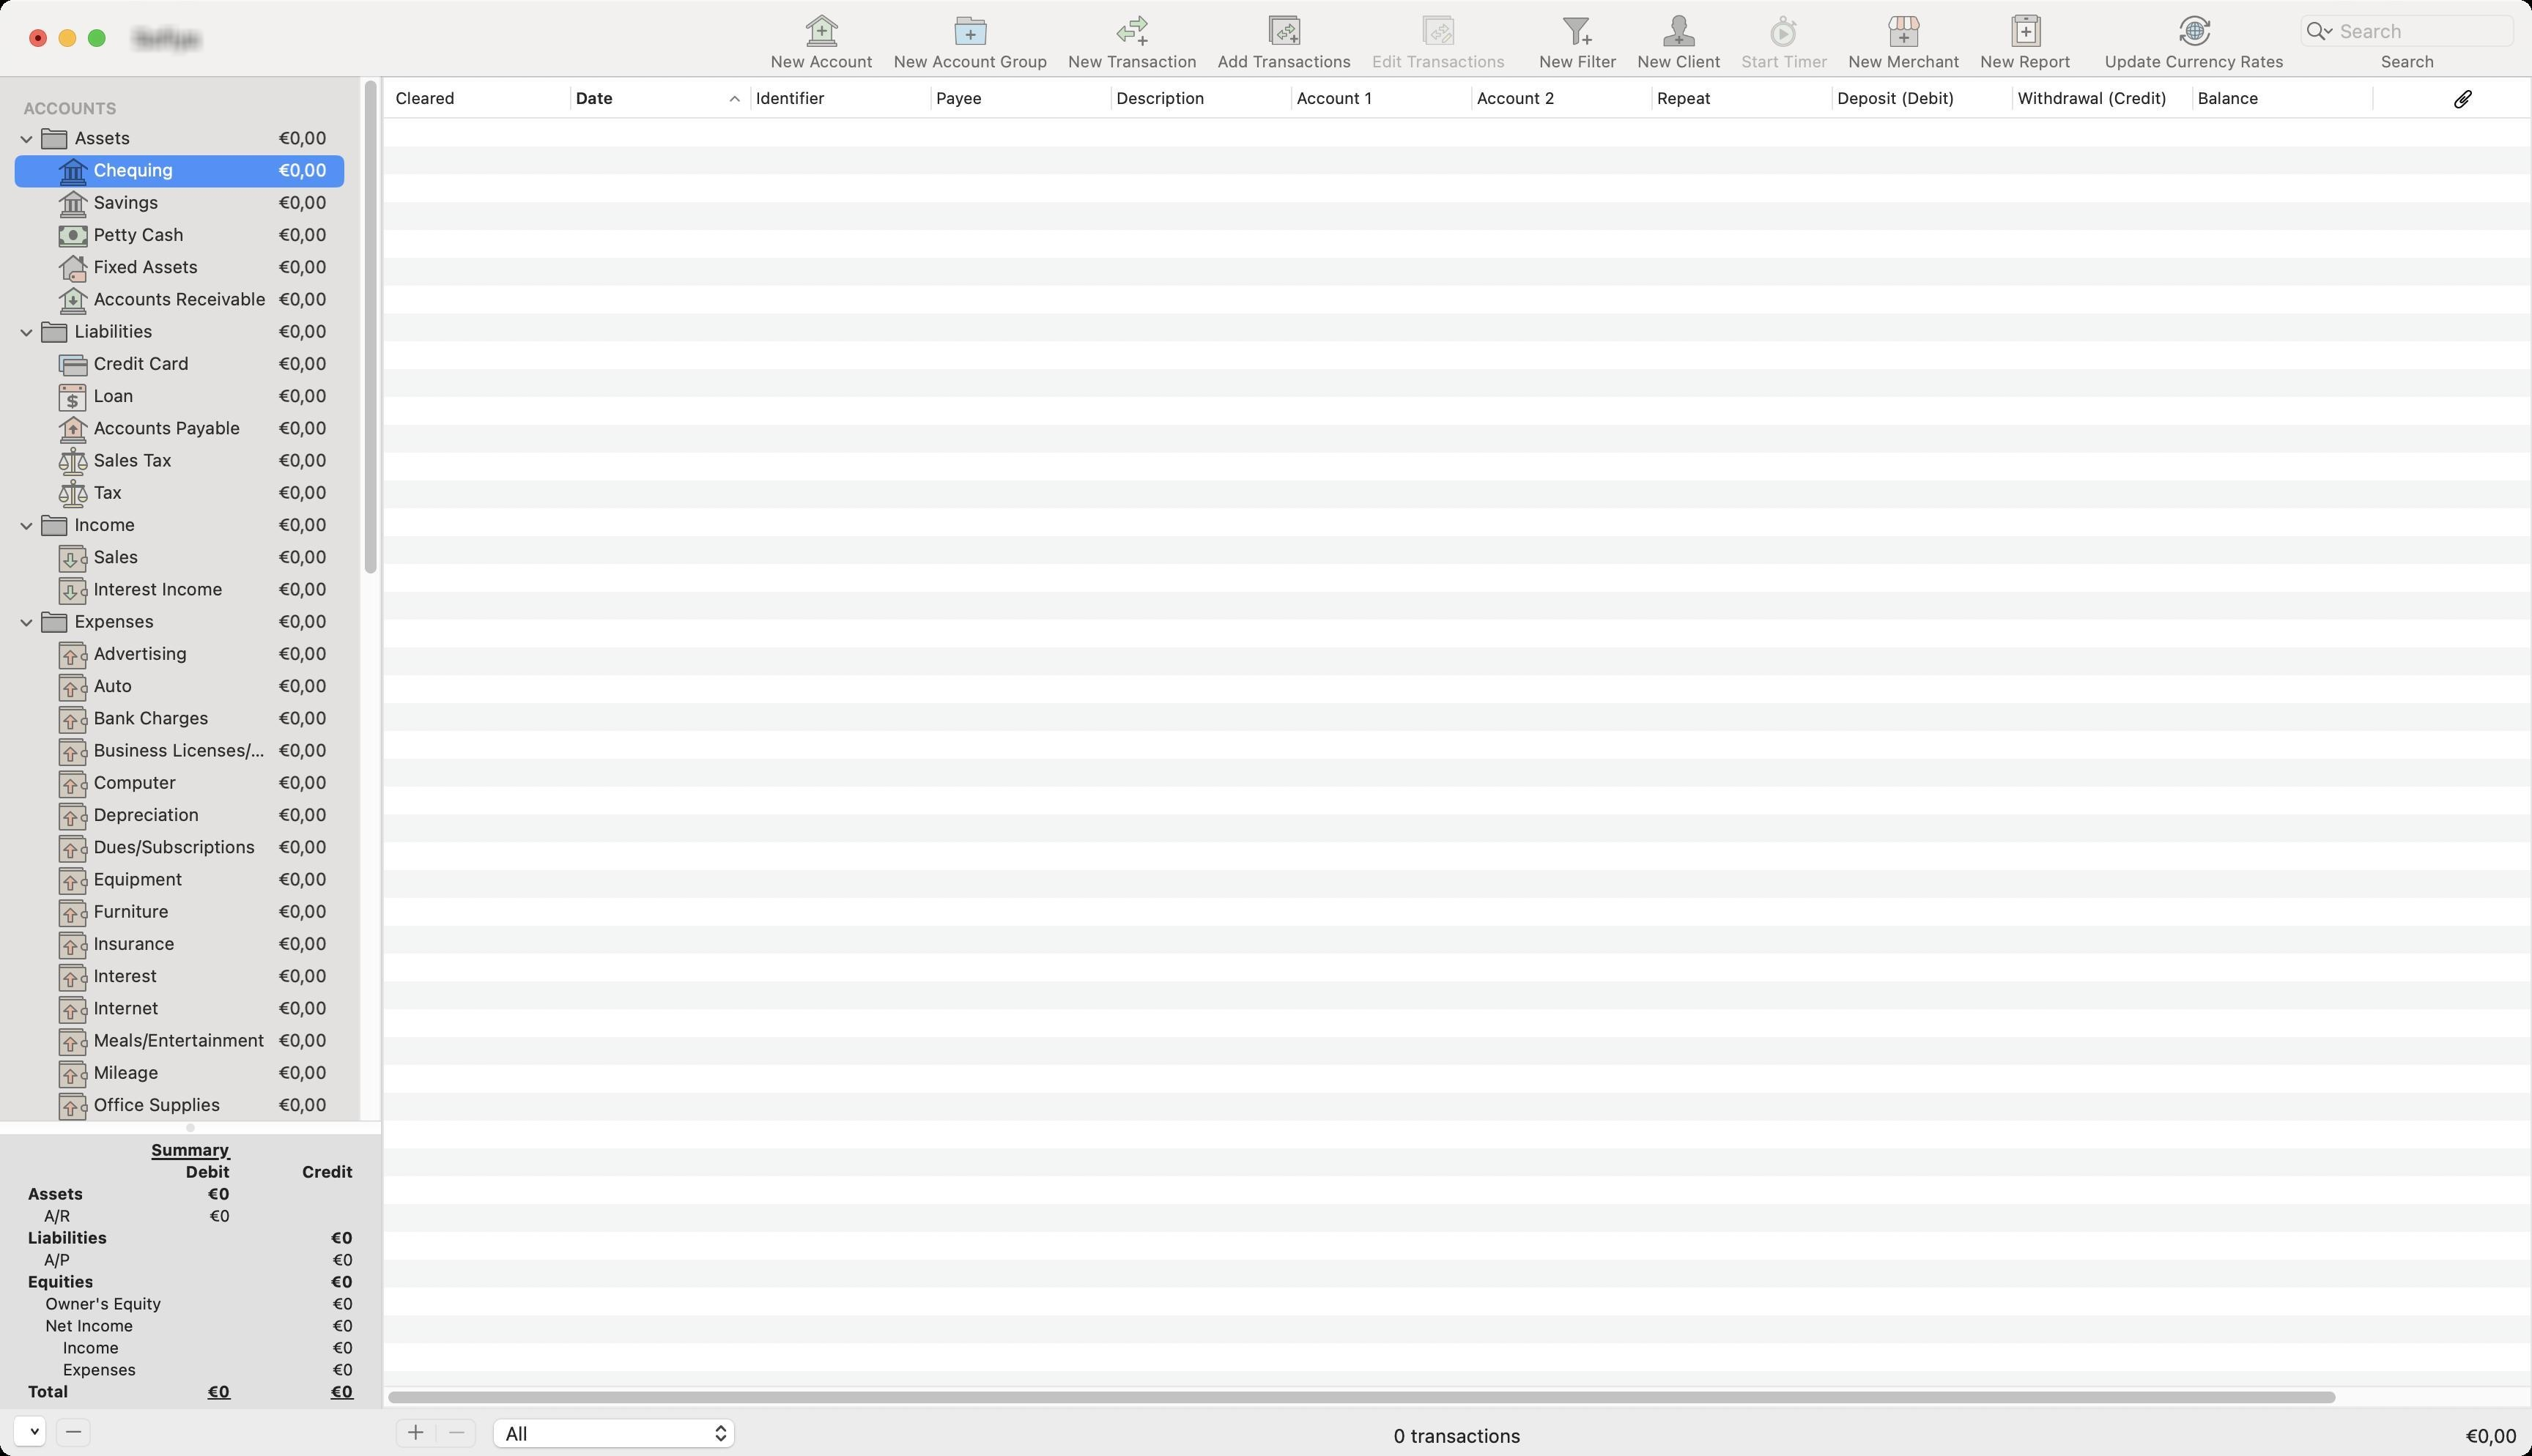
Accessibility tree:
{"name": "[name]", "role": "AXWindow", "description": null, "role_description": "standard window", "value": null, "position": "0.00;38.00", "size": "1728;994", "children": [{"name": "", "role": "AXMenuButton", "description": null, "role_description": "menu button", "value": null, "position": "8.00;966.00", "size": "26;25", "children": []}, {"name": "", "role": "AXButton", "description": "remove", "role_description": "button", "value": null, "position": "37.00;966.00", "size": "26;25", "children": []}, {"name": null, "role": "AXSplitGroup", "description": null, "role_description": "split group", "value": null, "position": "0.00;52.00", "size": "1728;910", "children": [{"name": null, "role": "AXSplitGroup", "description": null, "role_description": "split group", "value": null, "position": "0.00;52.00", "size": "260;910", "children": [{"name": null, "role": "AXScrollArea", "description": null, "role_description": "scroll area", "value": null, "position": "0.00;52.00", "size": "260;713", "children": [{"name": null, "role": "AXOutline", "description": null, "role_description": "outline", "value": null, "position": "0.00;52.00", "size": "245;1493", "children": [{"name": null, "role": "AXRow", "description": null, "role_description": "outline row", "value": null, "position": "0.00;62.00", "size": "245;22", "children": [{"name": null, "role": "AXCell", "description": null, "role_description": "cell", "value": null, "position": "10.00;62.00", "size": "225;22", "children": [{"name": null, "role": "AXStaticText", "description": null, "role_description": "text", "value": "ACCOUNTS", "position": "14.00;62.00", "size": "229;22", "children": []}]}]}, {"name": null, "role": "AXRow", "description": null, "role_description": "outline row", "value": null, "position": "0.00;84.00", "size": "245;22", "children": [{"name": null, "role": "AXCell", "description": null, "role_description": "cell", "value": null, "position": "10.00;84.00", "size": "225;22", "children": [{"name": null, "role": "AXImage", "description": "", "role_description": "image", "value": null, "position": "27.00;85.00", "size": "20;20", "children": []}, {"name": null, "role": "AXStaticText", "description": null, "role_description": "text", "value": "Assets", "position": "49.00;86.50", "size": "138;17", "children": []}, {"name": null, "role": "AXStaticText", "description": null, "role_description": "text", "value": "€0,00", "position": "187.14;86.50", "size": "38;17", "children": []}, {"name": null, "role": "AXDisclosureTriangle", "description": null, "role_description": "disclosure triangle", "value": 1, "position": "12.00;84.00", "size": "13;22", "children": []}]}]}, {"name": null, "role": "AXRow", "description": null, "role_description": "outline row", "value": null, "position": "0.00;106.00", "size": "245;22", "children": [{"name": null, "role": "AXCell", "description": null, "role_description": "cell", "value": null, "position": "10.00;106.00", "size": "225;22", "children": [{"name": null, "role": "AXImage", "description": "Bank", "role_description": "image", "value": null, "position": "40.00;107.00", "size": "20;20", "children": []}, {"name": null, "role": "AXStaticText", "description": null, "role_description": "text", "value": "Chequing", "position": "62.00;108.50", "size": "125;17", "children": []}, {"name": null, "role": "AXStaticText", "description": null, "role_description": "text", "value": "€0,00", "position": "187.14;108.50", "size": "38;17", "children": []}]}]}, {"name": null, "role": "AXRow", "description": null, "role_description": "outline row", "value": null, "position": "0.00;128.00", "size": "245;22", "children": [{"name": null, "role": "AXCell", "description": null, "role_description": "cell", "value": null, "position": "10.00;128.00", "size": "225;22", "children": [{"name": null, "role": "AXImage", "description": "Bank", "role_description": "image", "value": null, "position": "40.00;129.00", "size": "20;20", "children": []}, {"name": null, "role": "AXStaticText", "description": null, "role_description": "text", "value": "Savings", "position": "62.00;130.50", "size": "125;17", "children": []}, {"name": null, "role": "AXStaticText", "description": null, "role_description": "text", "value": "€0,00", "position": "187.14;130.50", "size": "38;17", "children": []}]}]}, {"name": null, "role": "AXRow", "description": null, "role_description": "outline row", "value": null, "position": "0.00;150.00", "size": "245;22", "children": [{"name": null, "role": "AXCell", "description": null, "role_description": "cell", "value": null, "position": "10.00;150.00", "size": "225;22", "children": [{"name": null, "role": "AXImage", "description": "Cash", "role_description": "image", "value": null, "position": "40.00;151.00", "size": "20;20", "children": []}, {"name": null, "role": "AXStaticText", "description": null, "role_description": "text", "value": "Petty Cash", "position": "62.00;152.50", "size": "125;17", "children": []}, {"name": null, "role": "AXStaticText", "description": null, "role_description": "text", "value": "€0,00", "position": "187.14;152.50", "size": "38;17", "children": []}]}]}, {"name": null, "role": "AXRow", "description": null, "role_description": "outline row", "value": null, "position": "0.00;172.00", "size": "245;22", "children": [{"name": null, "role": "AXCell", "description": null, "role_description": "cell", "value": null, "position": "10.00;172.00", "size": "225;22", "children": [{"name": null, "role": "AXImage", "description": "FixedAsset", "role_description": "image", "value": null, "position": "40.00;173.00", "size": "20;20", "children": []}, {"name": null, "role": "AXStaticText", "description": null, "role_description": "text", "value": "Fixed Assets", "position": "62.00;174.50", "size": "125;17", "children": []}, {"name": null, "role": "AXStaticText", "description": null, "role_description": "text", "value": "€0,00", "position": "187.14;174.50", "size": "38;17", "children": []}]}]}, {"name": null, "role": "AXRow", "description": null, "role_description": "outline row", "value": null, "position": "0.00;194.00", "size": "245;22", "children": [{"name": null, "role": "AXCell", "description": null, "role_description": "cell", "value": null, "position": "10.00;194.00", "size": "225;22", "children": [{"name": null, "role": "AXImage", "description": "AccountsReceivable", "role_description": "image", "value": null, "position": "40.00;195.00", "size": "20;20", "children": []}, {"name": null, "role": "AXStaticText", "description": null, "role_description": "text", "value": "Accounts Receivable", "position": "62.00;196.50", "size": "125;17", "children": []}, {"name": null, "role": "AXStaticText", "description": null, "role_description": "text", "value": "€0,00", "position": "187.14;196.50", "size": "38;17", "children": []}]}]}, {"name": null, "role": "AXRow", "description": null, "role_description": "outline row", "value": null, "position": "0.00;216.00", "size": "245;22", "children": [{"name": null, "role": "AXCell", "description": null, "role_description": "cell", "value": null, "position": "10.00;216.00", "size": "225;22", "children": [{"name": null, "role": "AXImage", "description": "", "role_description": "image", "value": null, "position": "27.00;217.00", "size": "20;20", "children": []}, {"name": null, "role": "AXStaticText", "description": null, "role_description": "text", "value": "Liabilities", "position": "49.00;218.50", "size": "138;17", "children": []}, {"name": null, "role": "AXStaticText", "description": null, "role_description": "text", "value": "€0,00", "position": "187.14;218.50", "size": "38;17", "children": []}, {"name": null, "role": "AXDisclosureTriangle", "description": null, "role_description": "disclosure triangle", "value": 1, "position": "12.00;216.00", "size": "13;22", "children": []}]}]}, {"name": null, "role": "AXRow", "description": null, "role_description": "outline row", "value": null, "position": "0.00;238.00", "size": "245;22", "children": [{"name": null, "role": "AXCell", "description": null, "role_description": "cell", "value": null, "position": "10.00;238.00", "size": "225;22", "children": [{"name": null, "role": "AXImage", "description": "CreditCard", "role_description": "image", "value": null, "position": "40.00;239.00", "size": "20;20", "children": []}, {"name": null, "role": "AXStaticText", "description": null, "role_description": "text", "value": "Credit Card", "position": "62.00;240.50", "size": "125;17", "children": []}, {"name": null, "role": "AXStaticText", "description": null, "role_description": "text", "value": "€0,00", "position": "187.14;240.50", "size": "38;17", "children": []}]}]}, {"name": null, "role": "AXRow", "description": null, "role_description": "outline row", "value": null, "position": "0.00;260.00", "size": "245;22", "children": [{"name": null, "role": "AXCell", "description": null, "role_description": "cell", "value": null, "position": "10.00;260.00", "size": "225;22", "children": [{"name": null, "role": "AXImage", "description": "Loan", "role_description": "image", "value": null, "position": "40.00;261.00", "size": "20;20", "children": []}, {"name": null, "role": "AXStaticText", "description": null, "role_description": "text", "value": "Loan", "position": "62.00;262.50", "size": "125;17", "children": []}, {"name": null, "role": "AXStaticText", "description": null, "role_description": "text", "value": "€0,00", "position": "187.14;262.50", "size": "38;17", "children": []}]}]}, {"name": null, "role": "AXRow", "description": null, "role_description": "outline row", "value": null, "position": "0.00;282.00", "size": "245;22", "children": [{"name": null, "role": "AXCell", "description": null, "role_description": "cell", "value": null, "position": "10.00;282.00", "size": "225;22", "children": [{"name": null, "role": "AXImage", "description": "AccountsPayable", "role_description": "image", "value": null, "position": "40.00;283.00", "size": "20;20", "children": []}, {"name": null, "role": "AXStaticText", "description": null, "role_description": "text", "value": "Accounts Payable", "position": "62.00;284.50", "size": "125;17", "children": []}, {"name": null, "role": "AXStaticText", "description": null, "role_description": "text", "value": "€0,00", "position": "187.14;284.50", "size": "38;17", "children": []}]}]}, {"name": null, "role": "AXRow", "description": null, "role_description": "outline row", "value": null, "position": "0.00;304.00", "size": "245;22", "children": [{"name": null, "role": "AXCell", "description": null, "role_description": "cell", "value": null, "position": "10.00;304.00", "size": "225;22", "children": [{"name": null, "role": "AXImage", "description": "Tax", "role_description": "image", "value": null, "position": "40.00;305.00", "size": "20;20", "children": []}, {"name": null, "role": "AXStaticText", "description": null, "role_description": "text", "value": "Sales Tax", "position": "62.00;306.50", "size": "125;17", "children": []}, {"name": null, "role": "AXStaticText", "description": null, "role_description": "text", "value": "€0,00", "position": "187.14;306.50", "size": "38;17", "children": []}]}]}, {"name": null, "role": "AXRow", "description": null, "role_description": "outline row", "value": null, "position": "0.00;326.00", "size": "245;22", "children": [{"name": null, "role": "AXCell", "description": null, "role_description": "cell", "value": null, "position": "10.00;326.00", "size": "225;22", "children": [{"name": null, "role": "AXImage", "description": "Tax", "role_description": "image", "value": null, "position": "40.00;327.00", "size": "20;20", "children": []}, {"name": null, "role": "AXStaticText", "description": null, "role_description": "text", "value": "Tax", "position": "62.00;328.50", "size": "125;17", "children": []}, {"name": null, "role": "AXStaticText", "description": null, "role_description": "text", "value": "€0,00", "position": "187.14;328.50", "size": "38;17", "children": []}]}]}, {"name": null, "role": "AXRow", "description": null, "role_description": "outline row", "value": null, "position": "0.00;348.00", "size": "245;22", "children": [{"name": null, "role": "AXCell", "description": null, "role_description": "cell", "value": null, "position": "10.00;348.00", "size": "225;22", "children": [{"name": null, "role": "AXImage", "description": "", "role_description": "image", "value": null, "position": "27.00;349.00", "size": "20;20", "children": []}, {"name": null, "role": "AXStaticText", "description": null, "role_description": "text", "value": "Income", "position": "49.00;350.50", "size": "138;17", "children": []}, {"name": null, "role": "AXStaticText", "description": null, "role_description": "text", "value": "€0,00", "position": "187.14;350.50", "size": "38;17", "children": []}, {"name": null, "role": "AXDisclosureTriangle", "description": null, "role_description": "disclosure triangle", "value": 1, "position": "12.00;348.00", "size": "13;22", "children": []}]}]}, {"name": null, "role": "AXRow", "description": null, "role_description": "outline row", "value": null, "position": "0.00;370.00", "size": "245;22", "children": [{"name": null, "role": "AXCell", "description": null, "role_description": "cell", "value": null, "position": "10.00;370.00", "size": "225;22", "children": [{"name": null, "role": "AXImage", "description": "Income", "role_description": "image", "value": null, "position": "40.00;371.00", "size": "20;20", "children": []}, {"name": null, "role": "AXStaticText", "description": null, "role_description": "text", "value": "Sales", "position": "62.00;372.50", "size": "125;17", "children": []}, {"name": null, "role": "AXStaticText", "description": null, "role_description": "text", "value": "€0,00", "position": "187.14;372.50", "size": "38;17", "children": []}]}]}, {"name": null, "role": "AXRow", "description": null, "role_description": "outline row", "value": null, "position": "0.00;392.00", "size": "245;22", "children": [{"name": null, "role": "AXCell", "description": null, "role_description": "cell", "value": null, "position": "10.00;392.00", "size": "225;22", "children": [{"name": null, "role": "AXImage", "description": "Income", "role_description": "image", "value": null, "position": "40.00;393.00", "size": "20;20", "children": []}, {"name": null, "role": "AXStaticText", "description": null, "role_description": "text", "value": "Interest Income", "position": "62.00;394.50", "size": "125;17", "children": []}, {"name": null, "role": "AXStaticText", "description": null, "role_description": "text", "value": "€0,00", "position": "187.14;394.50", "size": "38;17", "children": []}]}]}, {"name": null, "role": "AXRow", "description": null, "role_description": "outline row", "value": null, "position": "0.00;414.00", "size": "245;22", "children": [{"name": null, "role": "AXCell", "description": null, "role_description": "cell", "value": null, "position": "10.00;414.00", "size": "225;22", "children": [{"name": null, "role": "AXImage", "description": "", "role_description": "image", "value": null, "position": "27.00;415.00", "size": "20;20", "children": []}, {"name": null, "role": "AXStaticText", "description": null, "role_description": "text", "value": "Expenses", "position": "49.00;416.50", "size": "138;17", "children": []}, {"name": null, "role": "AXStaticText", "description": null, "role_description": "text", "value": "€0,00", "position": "187.14;416.50", "size": "38;17", "children": []}, {"name": null, "role": "AXDisclosureTriangle", "description": null, "role_description": "disclosure triangle", "value": 1, "position": "12.00;414.00", "size": "13;22", "children": []}]}]}, {"name": null, "role": "AXRow", "description": null, "role_description": "outline row", "value": null, "position": "0.00;436.00", "size": "245;22", "children": [{"name": null, "role": "AXCell", "description": null, "role_description": "cell", "value": null, "position": "10.00;436.00", "size": "225;22", "children": [{"name": null, "role": "AXImage", "description": "Expense", "role_description": "image", "value": null, "position": "40.00;437.00", "size": "20;20", "children": []}, {"name": null, "role": "AXStaticText", "description": null, "role_description": "text", "value": "Advertising", "position": "62.00;438.50", "size": "125;17", "children": []}, {"name": null, "role": "AXStaticText", "description": null, "role_description": "text", "value": "€0,00", "position": "187.14;438.50", "size": "38;17", "children": []}]}]}, {"name": null, "role": "AXRow", "description": null, "role_description": "outline row", "value": null, "position": "0.00;458.00", "size": "245;22", "children": [{"name": null, "role": "AXCell", "description": null, "role_description": "cell", "value": null, "position": "10.00;458.00", "size": "225;22", "children": [{"name": null, "role": "AXImage", "description": "Expense", "role_description": "image", "value": null, "position": "40.00;459.00", "size": "20;20", "children": []}, {"name": null, "role": "AXStaticText", "description": null, "role_description": "text", "value": "Auto", "position": "62.00;460.50", "size": "125;17", "children": []}, {"name": null, "role": "AXStaticText", "description": null, "role_description": "text", "value": "€0,00", "position": "187.14;460.50", "size": "38;17", "children": []}]}]}, {"name": null, "role": "AXRow", "description": null, "role_description": "outline row", "value": null, "position": "0.00;480.00", "size": "245;22", "children": [{"name": null, "role": "AXCell", "description": null, "role_description": "cell", "value": null, "position": "10.00;480.00", "size": "225;22", "children": [{"name": null, "role": "AXImage", "description": "Expense", "role_description": "image", "value": null, "position": "40.00;481.00", "size": "20;20", "children": []}, {"name": null, "role": "AXStaticText", "description": null, "role_description": "text", "value": "Bank Charges", "position": "62.00;482.50", "size": "125;17", "children": []}, {"name": null, "role": "AXStaticText", "description": null, "role_description": "text", "value": "€0,00", "position": "187.14;482.50", "size": "38;17", "children": []}]}]}, {"name": null, "role": "AXRow", "description": null, "role_description": "outline row", "value": null, "position": "0.00;502.00", "size": "245;22", "children": [{"name": null, "role": "AXCell", "description": null, "role_description": "cell", "value": null, "position": "10.00;502.00", "size": "225;22", "children": [{"name": null, "role": "AXImage", "description": "Expense", "role_description": "image", "value": null, "position": "40.00;503.00", "size": "20;20", "children": []}, {"name": null, "role": "AXStaticText", "description": null, "role_description": "text", "value": "Business Licenses/Permits", "position": "62.00;504.50", "size": "125;17", "children": []}, {"name": null, "role": "AXStaticText", "description": null, "role_description": "text", "value": "€0,00", "position": "187.14;504.50", "size": "38;17", "children": []}]}]}, {"name": null, "role": "AXRow", "description": null, "role_description": "outline row", "value": null, "position": "0.00;524.00", "size": "245;22", "children": [{"name": null, "role": "AXCell", "description": null, "role_description": "cell", "value": null, "position": "10.00;524.00", "size": "225;22", "children": [{"name": null, "role": "AXImage", "description": "Expense", "role_description": "image", "value": null, "position": "40.00;525.00", "size": "20;20", "children": []}, {"name": null, "role": "AXStaticText", "description": null, "role_description": "text", "value": "Computer", "position": "62.00;526.50", "size": "125;17", "children": []}, {"name": null, "role": "AXStaticText", "description": null, "role_description": "text", "value": "€0,00", "position": "187.14;526.50", "size": "38;17", "children": []}]}]}, {"name": null, "role": "AXRow", "description": null, "role_description": "outline row", "value": null, "position": "0.00;546.00", "size": "245;22", "children": [{"name": null, "role": "AXCell", "description": null, "role_description": "cell", "value": null, "position": "10.00;546.00", "size": "225;22", "children": [{"name": null, "role": "AXImage", "description": "Expense", "role_description": "image", "value": null, "position": "40.00;547.00", "size": "20;20", "children": []}, {"name": null, "role": "AXStaticText", "description": null, "role_description": "text", "value": "Depreciation", "position": "62.00;548.50", "size": "125;17", "children": []}, {"name": null, "role": "AXStaticText", "description": null, "role_description": "text", "value": "€0,00", "position": "187.14;548.50", "size": "38;17", "children": []}]}]}, {"name": null, "role": "AXRow", "description": null, "role_description": "outline row", "value": null, "position": "0.00;568.00", "size": "245;22", "children": [{"name": null, "role": "AXCell", "description": null, "role_description": "cell", "value": null, "position": "10.00;568.00", "size": "225;22", "children": [{"name": null, "role": "AXImage", "description": "Expense", "role_description": "image", "value": null, "position": "40.00;569.00", "size": "20;20", "children": []}, {"name": null, "role": "AXStaticText", "description": null, "role_description": "text", "value": "Dues/Subscriptions", "position": "62.00;570.50", "size": "125;17", "children": []}, {"name": null, "role": "AXStaticText", "description": null, "role_description": "text", "value": "€0,00", "position": "187.14;570.50", "size": "38;17", "children": []}]}]}, {"name": null, "role": "AXRow", "description": null, "role_description": "outline row", "value": null, "position": "0.00;590.00", "size": "245;22", "children": [{"name": null, "role": "AXCell", "description": null, "role_description": "cell", "value": null, "position": "10.00;590.00", "size": "225;22", "children": [{"name": null, "role": "AXImage", "description": "Expense", "role_description": "image", "value": null, "position": "40.00;591.00", "size": "20;20", "children": []}, {"name": null, "role": "AXStaticText", "description": null, "role_description": "text", "value": "Equipment", "position": "62.00;592.50", "size": "125;17", "children": []}, {"name": null, "role": "AXStaticText", "description": null, "role_description": "text", "value": "€0,00", "position": "187.14;592.50", "size": "38;17", "children": []}]}]}, {"name": null, "role": "AXRow", "description": null, "role_description": "outline row", "value": null, "position": "0.00;612.00", "size": "245;22", "children": [{"name": null, "role": "AXCell", "description": null, "role_description": "cell", "value": null, "position": "10.00;612.00", "size": "225;22", "children": [{"name": null, "role": "AXImage", "description": "Expense", "role_description": "image", "value": null, "position": "40.00;613.00", "size": "20;20", "children": []}, {"name": null, "role": "AXStaticText", "description": null, "role_description": "text", "value": "Furniture", "position": "62.00;614.50", "size": "125;17", "children": []}, {"name": null, "role": "AXStaticText", "description": null, "role_description": "text", "value": "€0,00", "position": "187.14;614.50", "size": "38;17", "children": []}]}]}, {"name": null, "role": "AXRow", "description": null, "role_description": "outline row", "value": null, "position": "0.00;634.00", "size": "245;22", "children": [{"name": null, "role": "AXCell", "description": null, "role_description": "cell", "value": null, "position": "10.00;634.00", "size": "225;22", "children": [{"name": null, "role": "AXImage", "description": "Expense", "role_description": "image", "value": null, "position": "40.00;635.00", "size": "20;20", "children": []}, {"name": null, "role": "AXStaticText", "description": null, "role_description": "text", "value": "Insurance", "position": "62.00;636.50", "size": "125;17", "children": []}, {"name": null, "role": "AXStaticText", "description": null, "role_description": "text", "value": "€0,00", "position": "187.14;636.50", "size": "38;17", "children": []}]}]}, {"name": null, "role": "AXRow", "description": null, "role_description": "outline row", "value": null, "position": "0.00;656.00", "size": "245;22", "children": [{"name": null, "role": "AXCell", "description": null, "role_description": "cell", "value": null, "position": "10.00;656.00", "size": "225;22", "children": [{"name": null, "role": "AXImage", "description": "Expense", "role_description": "image", "value": null, "position": "40.00;657.00", "size": "20;20", "children": []}, {"name": null, "role": "AXStaticText", "description": null, "role_description": "text", "value": "Interest", "position": "62.00;658.50", "size": "125;17", "children": []}, {"name": null, "role": "AXStaticText", "description": null, "role_description": "text", "value": "€0,00", "position": "187.14;658.50", "size": "38;17", "children": []}]}]}, {"name": null, "role": "AXRow", "description": null, "role_description": "outline row", "value": null, "position": "0.00;678.00", "size": "245;22", "children": [{"name": null, "role": "AXCell", "description": null, "role_description": "cell", "value": null, "position": "10.00;678.00", "size": "225;22", "children": [{"name": null, "role": "AXImage", "description": "Expense", "role_description": "image", "value": null, "position": "40.00;679.00", "size": "20;20", "children": []}, {"name": null, "role": "AXStaticText", "description": null, "role_description": "text", "value": "Internet", "position": "62.00;680.50", "size": "125;17", "children": []}, {"name": null, "role": "AXStaticText", "description": null, "role_description": "text", "value": "€0,00", "position": "187.14;680.50", "size": "38;17", "children": []}]}]}, {"name": null, "role": "AXRow", "description": null, "role_description": "outline row", "value": null, "position": "0.00;700.00", "size": "245;22", "children": [{"name": null, "role": "AXCell", "description": null, "role_description": "cell", "value": null, "position": "10.00;700.00", "size": "225;22", "children": [{"name": null, "role": "AXImage", "description": "Expense", "role_description": "image", "value": null, "position": "40.00;701.00", "size": "20;20", "children": []}, {"name": null, "role": "AXStaticText", "description": null, "role_description": "text", "value": "Meals/Entertainment", "position": "62.00;702.50", "size": "125;17", "children": []}, {"name": null, "role": "AXStaticText", "description": null, "role_description": "text", "value": "€0,00", "position": "187.14;702.50", "size": "38;17", "children": []}]}]}, {"name": null, "role": "AXRow", "description": null, "role_description": "outline row", "value": null, "position": "0.00;722.00", "size": "245;22", "children": [{"name": null, "role": "AXCell", "description": null, "role_description": "cell", "value": null, "position": "10.00;722.00", "size": "225;22", "children": [{"name": null, "role": "AXImage", "description": "Expense", "role_description": "image", "value": null, "position": "40.00;723.00", "size": "20;20", "children": []}, {"name": null, "role": "AXStaticText", "description": null, "role_description": "text", "value": "Mileage", "position": "62.00;724.50", "size": "125;17", "children": []}, {"name": null, "role": "AXStaticText", "description": null, "role_description": "text", "value": "€0,00", "position": "187.14;724.50", "size": "38;17", "children": []}]}]}, {"name": null, "role": "AXRow", "description": null, "role_description": "outline row", "value": null, "position": "0.00;744.00", "size": "245;22", "children": [{"name": null, "role": "AXCell", "description": null, "role_description": "cell", "value": null, "position": "10.00;744.00", "size": "225;22", "children": [{"name": null, "role": "AXImage", "description": "Expense", "role_description": "image", "value": null, "position": "40.00;745.00", "size": "20;20", "children": []}, {"name": null, "role": "AXStaticText", "description": null, "role_description": "text", "value": "Office Supplies", "position": "62.00;746.50", "size": "125;17", "children": []}, {"name": null, "role": "AXStaticText", "description": null, "role_description": "text", "value": "€0,00", "position": "187.14;746.50", "size": "38;17", "children": []}]}]}, {"name": null, "role": "AXRow", "description": null, "role_description": "outline row", "value": null, "position": "0.00;766.00", "size": "245;22", "children": [{"name": null, "role": "AXCell", "description": null, "role_description": "cell", "value": null, "position": "10.00;766.00", "size": "225;22", "children": [{"name": null, "role": "AXImage", "description": "Expense", "role_description": "image", "value": null, "position": "40.00;767.00", "size": "20;20", "children": []}, {"name": null, "role": "AXStaticText", "description": null, "role_description": "text", "value": "Phone", "position": "62.00;768.50", "size": "125;17", "children": []}, {"name": null, "role": "AXStaticText", "description": null, "role_description": "text", "value": "€0,00", "position": "187.14;768.50", "size": "38;17", "children": []}]}]}, {"name": null, "role": "AXRow", "description": null, "role_description": "outline row", "value": null, "position": "0.00;788.00", "size": "245;22", "children": [{"name": null, "role": "AXCell", "description": null, "role_description": "cell", "value": null, "position": "10.00;788.00", "size": "225;22", "children": [{"name": null, "role": "AXImage", "description": "Expense", "role_description": "image", "value": null, "position": "40.00;789.00", "size": "20;20", "children": []}, {"name": null, "role": "AXStaticText", "description": null, "role_description": "text", "value": "Postage/Shipping", "position": "62.00;790.50", "size": "125;17", "children": []}, {"name": null, "role": "AXStaticText", "description": null, "role_description": "text", "value": "€0,00", "position": "187.14;790.50", "size": "38;17", "children": []}]}]}, {"name": null, "role": "AXRow", "description": null, "role_description": "outline row", "value": null, "position": "0.00;810.00", "size": "245;22", "children": [{"name": null, "role": "AXCell", "description": null, "role_description": "cell", "value": null, "position": "10.00;810.00", "size": "225;22", "children": [{"name": null, "role": "AXImage", "description": "Expense", "role_description": "image", "value": null, "position": "40.00;811.00", "size": "20;20", "children": []}, {"name": null, "role": "AXStaticText", "description": null, "role_description": "text", "value": "Professional Fees", "position": "62.00;812.50", "size": "125;17", "children": []}, {"name": null, "role": "AXStaticText", "description": null, "role_description": "text", "value": "€0,00", "position": "187.14;812.50", "size": "38;17", "children": []}]}]}, {"name": null, "role": "AXRow", "description": null, "role_description": "outline row", "value": null, "position": "0.00;832.00", "size": "245;22", "children": [{"name": null, "role": "AXCell", "description": null, "role_description": "cell", "value": null, "position": "10.00;832.00", "size": "225;22", "children": [{"name": null, "role": "AXImage", "description": "Expense", "role_description": "image", "value": null, "position": "40.00;833.00", "size": "20;20", "children": []}, {"name": null, "role": "AXStaticText", "description": null, "role_description": "text", "value": "Rent", "position": "62.00;834.50", "size": "125;17", "children": []}, {"name": null, "role": "AXStaticText", "description": null, "role_description": "text", "value": "€0,00", "position": "187.14;834.50", "size": "38;17", "children": []}]}]}, {"name": null, "role": "AXRow", "description": null, "role_description": "outline row", "value": null, "position": "0.00;854.00", "size": "245;22", "children": [{"name": null, "role": "AXCell", "description": null, "role_description": "cell", "value": null, "position": "10.00;854.00", "size": "225;22", "children": [{"name": null, "role": "AXImage", "description": "Expense", "role_description": "image", "value": null, "position": "40.00;855.00", "size": "20;20", "children": []}, {"name": null, "role": "AXStaticText", "description": null, "role_description": "text", "value": "Repairs/Maintenance", "position": "62.00;856.50", "size": "125;17", "children": []}, {"name": null, "role": "AXStaticText", "description": null, "role_description": "text", "value": "€0,00", "position": "187.14;856.50", "size": "38;17", "children": []}]}]}, {"name": null, "role": "AXRow", "description": null, "role_description": "outline row", "value": null, "position": "0.00;876.00", "size": "245;22", "children": [{"name": null, "role": "AXCell", "description": null, "role_description": "cell", "value": null, "position": "10.00;876.00", "size": "225;22", "children": [{"name": null, "role": "AXImage", "description": "Expense", "role_description": "image", "value": null, "position": "40.00;877.00", "size": "20;20", "children": []}, {"name": null, "role": "AXStaticText", "description": null, "role_description": "text", "value": "Salaries", "position": "62.00;878.50", "size": "125;17", "children": []}, {"name": null, "role": "AXStaticText", "description": null, "role_description": "text", "value": "€0,00", "position": "187.14;878.50", "size": "38;17", "children": []}]}]}, {"name": null, "role": "AXRow", "description": null, "role_description": "outline row", "value": null, "position": "0.00;898.00", "size": "245;22", "children": [{"name": null, "role": "AXCell", "description": null, "role_description": "cell", "value": null, "position": "10.00;898.00", "size": "225;22", "children": [{"name": null, "role": "AXImage", "description": "Expense", "role_description": "image", "value": null, "position": "40.00;899.00", "size": "20;20", "children": []}, {"name": null, "role": "AXStaticText", "description": null, "role_description": "text", "value": "Travel", "position": "62.00;900.50", "size": "125;17", "children": []}, {"name": null, "role": "AXStaticText", "description": null, "role_description": "text", "value": "€0,00", "position": "187.14;900.50", "size": "38;17", "children": []}]}]}, {"name": null, "role": "AXRow", "description": null, "role_description": "outline row", "value": null, "position": "0.00;920.00", "size": "245;22", "children": [{"name": null, "role": "AXCell", "description": null, "role_description": "cell", "value": null, "position": "10.00;920.00", "size": "225;22", "children": [{"name": null, "role": "AXImage", "description": "Expense", "role_description": "image", "value": null, "position": "40.00;921.00", "size": "20;20", "children": []}, {"name": null, "role": "AXStaticText", "description": null, "role_description": "text", "value": "Utilities", "position": "62.00;922.50", "size": "125;17", "children": []}, {"name": null, "role": "AXStaticText", "description": null, "role_description": "text", "value": "€0,00", "position": "187.14;922.50", "size": "38;17", "children": []}]}]}, {"name": null, "role": "AXRow", "description": null, "role_description": "outline row", "value": null, "position": "0.00;942.00", "size": "245;22", "children": [{"name": null, "role": "AXCell", "description": null, "role_description": "cell", "value": null, "position": "10.00;942.00", "size": "225;22", "children": [{"name": null, "role": "AXImage", "description": "", "role_description": "image", "value": null, "position": "27.00;943.00", "size": "20;20", "children": []}, {"name": null, "role": "AXStaticText", "description": null, "role_description": "text", "value": "Equity", "position": "49.00;944.50", "size": "138;17", "children": []}, {"name": null, "role": "AXStaticText", "description": null, "role_description": "text", "value": "€0,00", "position": "187.14;944.50", "size": "38;17", "children": []}, {"name": null, "role": "AXDisclosureTriangle", "description": null, "role_description": "disclosure triangle", "value": 1, "position": "12.00;942.00", "size": "13;22", "children": []}]}]}, {"name": null, "role": "AXRow", "description": null, "role_description": "outline row", "value": null, "position": "0.00;964.00", "size": "245;22", "children": [{"name": null, "role": "AXCell", "description": null, "role_description": "cell", "value": null, "position": "10.00;964.00", "size": "225;22", "children": [{"name": null, "role": "AXImage", "description": "Equity", "role_description": "image", "value": null, "position": "40.00;965.00", "size": "20;20", "children": []}, {"name": null, "role": "AXStaticText", "description": null, "role_description": "text", "value": "Opening Balance", "position": "62.00;966.50", "size": "125;17", "children": []}, {"name": null, "role": "AXStaticText", "description": null, "role_description": "text", "value": "€0,00", "position": "187.14;966.50", "size": "38;17", "children": []}]}]}, {"name": null, "role": "AXRow", "description": null, "role_description": "outline row", "value": null, "position": "0.00;986.00", "size": "245;22", "children": [{"name": null, "role": "AXCell", "description": null, "role_description": "cell", "value": null, "position": "10.00;986.00", "size": "225;22", "children": [{"name": null, "role": "AXImage", "description": "Equity", "role_description": "image", "value": null, "position": "40.00;987.00", "size": "20;20", "children": []}, {"name": null, "role": "AXStaticText", "description": null, "role_description": "text", "value": "Owner's Draw", "position": "62.00;988.50", "size": "125;17", "children": []}, {"name": null, "role": "AXStaticText", "description": null, "role_description": "text", "value": "€0,00", "position": "187.14;988.50", "size": "38;17", "children": []}]}]}, {"name": null, "role": "AXRow", "description": null, "role_description": "outline row", "value": null, "position": "0.00;1008.00", "size": "245;22", "children": [{"name": null, "role": "AXCell", "description": null, "role_description": "cell", "value": null, "position": "10.00;1008.00", "size": "225;22", "children": [{"name": null, "role": "AXImage", "description": "Equity", "role_description": "image", "value": null, "position": "40.00;1009.00", "size": "20;20", "children": []}, {"name": null, "role": "AXStaticText", "description": null, "role_description": "text", "value": "Owner's Equity", "position": "62.00;1010.50", "size": "125;17", "children": []}, {"name": null, "role": "AXStaticText", "description": null, "role_description": "text", "value": "€0,00", "position": "187.14;1010.50", "size": "38;17", "children": []}]}]}, {"name": null, "role": "AXRow", "description": null, "role_description": "outline row", "value": null, "position": "0.00;1043.00", "size": "245;22", "children": [{"name": null, "role": "AXCell", "description": null, "role_description": "cell", "value": null, "position": "10.00;1043.00", "size": "225;22", "children": [{"name": null, "role": "AXStaticText", "description": null, "role_description": "text", "value": "FILTERS", "position": "14.00;1043.00", "size": "229;22", "children": []}]}]}, {"name": null, "role": "AXRow", "description": null, "role_description": "outline row", "value": null, "position": "0.00;1065.00", "size": "245;22", "children": [{"name": null, "role": "AXCell", "description": null, "role_description": "cell", "value": null, "position": "10.00;1065.00", "size": "225;22", "children": [{"name": null, "role": "AXImage", "description": "Filter", "role_description": "image", "value": null, "position": "27.00;1066.00", "size": "20;20", "children": []}, {"name": null, "role": "AXStaticText", "description": null, "role_description": "text", "value": "All", "position": "49.00;1067.50", "size": "138;17", "children": []}, {"name": null, "role": "AXStaticText", "description": null, "role_description": "text", "value": "€0,00", "position": "187.14;1067.50", "size": "38;17", "children": []}]}]}, {"name": null, "role": "AXRow", "description": null, "role_description": "outline row", "value": null, "position": "0.00;1087.00", "size": "245;22", "children": [{"name": null, "role": "AXCell", "description": null, "role_description": "cell", "value": null, "position": "10.00;1087.00", "size": "225;22", "children": [{"name": null, "role": "AXImage", "description": "Filter", "role_description": "image", "value": null, "position": "27.00;1088.00", "size": "20;20", "children": []}, {"name": null, "role": "AXStaticText", "description": null, "role_description": "text", "value": "Recent", "position": "49.00;1089.50", "size": "138;17", "children": []}, {"name": null, "role": "AXStaticText", "description": null, "role_description": "text", "value": "€0,00", "position": "187.14;1089.50", "size": "38;17", "children": []}]}]}, {"name": null, "role": "AXRow", "description": null, "role_description": "outline row", "value": null, "position": "0.00;1109.00", "size": "245;22", "children": [{"name": null, "role": "AXCell", "description": null, "role_description": "cell", "value": null, "position": "10.00;1109.00", "size": "225;22", "children": [{"name": null, "role": "AXImage", "description": "Filter", "role_description": "image", "value": null, "position": "27.00;1110.00", "size": "20;20", "children": []}, {"name": null, "role": "AXStaticText", "description": null, "role_description": "text", "value": "Recently Modified", "position": "49.00;1111.50", "size": "138;17", "children": []}, {"name": null, "role": "AXStaticText", "description": null, "role_description": "text", "value": "€0,00", "position": "187.14;1111.50", "size": "38;17", "children": []}]}]}, {"name": null, "role": "AXRow", "description": null, "role_description": "outline row", "value": null, "position": "0.00;1131.00", "size": "245;22", "children": [{"name": null, "role": "AXCell", "description": null, "role_description": "cell", "value": null, "position": "10.00;1131.00", "size": "225;22", "children": [{"name": null, "role": "AXImage", "description": "Filter", "role_description": "image", "value": null, "position": "27.00;1132.00", "size": "20;20", "children": []}, {"name": null, "role": "AXStaticText", "description": null, "role_description": "text", "value": "Repeating", "position": "49.00;1133.50", "size": "138;17", "children": []}, {"name": null, "role": "AXStaticText", "description": null, "role_description": "text", "value": "€0,00", "position": "187.14;1133.50", "size": "38;17", "children": []}]}]}, {"name": null, "role": "AXRow", "description": null, "role_description": "outline row", "value": null, "position": "0.00;1166.00", "size": "245;22", "children": [{"name": null, "role": "AXCell", "description": null, "role_description": "cell", "value": null, "position": "10.00;1166.00", "size": "225;22", "children": [{"name": null, "role": "AXStaticText", "description": null, "role_description": "text", "value": "CLIENTS", "position": "14.00;1166.00", "size": "229;22", "children": []}]}]}, {"name": null, "role": "AXRow", "description": null, "role_description": "outline row", "value": null, "position": "0.00;1201.00", "size": "245;22", "children": [{"name": null, "role": "AXCell", "description": null, "role_description": "cell", "value": null, "position": "10.00;1201.00", "size": "225;22", "children": [{"name": null, "role": "AXStaticText", "description": null, "role_description": "text", "value": "MERCHANTS", "position": "14.00;1201.00", "size": "229;22", "children": []}]}]}, {"name": null, "role": "AXRow", "description": null, "role_description": "outline row", "value": null, "position": "0.00;1236.00", "size": "245;22", "children": [{"name": null, "role": "AXCell", "description": null, "role_description": "cell", "value": null, "position": "10.00;1236.00", "size": "225;22", "children": [{"name": null, "role": "AXStaticText", "description": null, "role_description": "text", "value": "REPORTS", "position": "14.00;1236.00", "size": "229;22", "children": []}]}]}, {"name": null, "role": "AXRow", "description": null, "role_description": "outline row", "value": null, "position": "0.00;1258.00", "size": "245;22", "children": [{"name": null, "role": "AXCell", "description": null, "role_description": "cell", "value": null, "position": "10.00;1258.00", "size": "225;22", "children": [{"name": null, "role": "AXImage", "description": "Report", "role_description": "image", "value": null, "position": "27.00;1259.00", "size": "20;20", "children": []}, {"name": null, "role": "AXStaticText", "description": null, "role_description": "text", "value": "Balance Sheet", "position": "49.00;1260.50", "size": "171;17", "children": []}, {"name": null, "role": "AXStaticText", "description": null, "role_description": "text", "value": "", "position": "220.00;1260.50", "size": "5;17", "children": []}]}]}, {"name": null, "role": "AXRow", "description": null, "role_description": "outline row", "value": null, "position": "0.00;1280.00", "size": "245;22", "children": [{"name": null, "role": "AXCell", "description": null, "role_description": "cell", "value": null, "position": "10.00;1280.00", "size": "225;22", "children": [{"name": null, "role": "AXImage", "description": "Report", "role_description": "image", "value": null, "position": "27.00;1281.00", "size": "20;20", "children": []}, {"name": null, "role": "AXStaticText", "description": null, "role_description": "text", "value": "Income", "position": "49.00;1282.50", "size": "171;17", "children": []}, {"name": null, "role": "AXStaticText", "description": null, "role_description": "text", "value": "", "position": "220.00;1282.50", "size": "5;17", "children": []}]}]}, {"name": null, "role": "AXRow", "description": null, "role_description": "outline row", "value": null, "position": "0.00;1302.00", "size": "245;22", "children": [{"name": null, "role": "AXCell", "description": null, "role_description": "cell", "value": null, "position": "10.00;1302.00", "size": "225;22", "children": [{"name": null, "role": "AXImage", "description": "Report", "role_description": "image", "value": null, "position": "27.00;1303.00", "size": "20;20", "children": []}, {"name": null, "role": "AXStaticText", "description": null, "role_description": "text", "value": "Cash Flow", "position": "49.00;1304.50", "size": "171;17", "children": []}, {"name": null, "role": "AXStaticText", "description": null, "role_description": "text", "value": "", "position": "220.00;1304.50", "size": "5;17", "children": []}]}]}, {"name": null, "role": "AXRow", "description": null, "role_description": "outline row", "value": null, "position": "0.00;1324.00", "size": "245;22", "children": [{"name": null, "role": "AXCell", "description": null, "role_description": "cell", "value": null, "position": "10.00;1324.00", "size": "225;22", "children": [{"name": null, "role": "AXImage", "description": "Report", "role_description": "image", "value": null, "position": "27.00;1325.00", "size": "20;20", "children": []}, {"name": null, "role": "AXStaticText", "description": null, "role_description": "text", "value": "Equity", "position": "49.00;1326.50", "size": "171;17", "children": []}, {"name": null, "role": "AXStaticText", "description": null, "role_description": "text", "value": "", "position": "220.00;1326.50", "size": "5;17", "children": []}]}]}, {"name": null, "role": "AXRow", "description": null, "role_description": "outline row", "value": null, "position": "0.00;1346.00", "size": "245;22", "children": [{"name": null, "role": "AXCell", "description": null, "role_description": "cell", "value": null, "position": "10.00;1346.00", "size": "225;22", "children": [{"name": null, "role": "AXImage", "description": "Report", "role_description": "image", "value": null, "position": "27.00;1347.00", "size": "20;20", "children": []}, {"name": null, "role": "AXStaticText", "description": null, "role_description": "text", "value": "Trial Balance", "position": "49.00;1348.50", "size": "171;17", "children": []}, {"name": null, "role": "AXStaticText", "description": null, "role_description": "text", "value": "", "position": "220.00;1348.50", "size": "5;17", "children": []}]}]}, {"name": null, "role": "AXRow", "description": null, "role_description": "outline row", "value": null, "position": "0.00;1381.00", "size": "245;22", "children": [{"name": null, "role": "AXCell", "description": null, "role_description": "cell", "value": null, "position": "10.00;1381.00", "size": "225;22", "children": [{"name": null, "role": "AXStaticText", "description": null, "role_description": "text", "value": "MANAGE", "position": "14.00;1381.00", "size": "229;22", "children": []}]}]}, {"name": null, "role": "AXRow", "description": null, "role_description": "outline row", "value": null, "position": "0.00;1403.00", "size": "245;22", "children": [{"name": null, "role": "AXCell", "description": null, "role_description": "cell", "value": null, "position": "10.00;1403.00", "size": "225;22", "children": [{"name": null, "role": "AXImage", "description": "Autofill", "role_description": "image", "value": null, "position": "27.00;1404.00", "size": "20;20", "children": []}, {"name": null, "role": "AXStaticText", "description": null, "role_description": "text", "value": "Autofill", "position": "49.00;1405.50", "size": "153;17", "children": []}, {"name": null, "role": "AXStaticText", "description": null, "role_description": "text", "value": "Off", "position": "202.06;1405.50", "size": "23;17", "children": []}]}]}, {"name": null, "role": "AXRow", "description": null, "role_description": "outline row", "value": null, "position": "0.00;1425.00", "size": "245;22", "children": [{"name": null, "role": "AXCell", "description": null, "role_description": "cell", "value": null, "position": "10.00;1425.00", "size": "225;22", "children": [{"name": null, "role": "AXImage", "description": "Budget", "role_description": "image", "value": null, "position": "27.00;1426.00", "size": "20;20", "children": []}, {"name": null, "role": "AXStaticText", "description": null, "role_description": "text", "value": "Budget", "position": "49.00;1427.50", "size": "153;17", "children": []}, {"name": null, "role": "AXStaticText", "description": null, "role_description": "text", "value": "Off", "position": "202.06;1427.50", "size": "23;17", "children": []}]}]}, {"name": null, "role": "AXRow", "description": null, "role_description": "outline row", "value": null, "position": "0.00;1447.00", "size": "245;22", "children": [{"name": null, "role": "AXCell", "description": null, "role_description": "cell", "value": null, "position": "10.00;1447.00", "size": "225;22", "children": [{"name": null, "role": "AXImage", "description": "Fields", "role_description": "image", "value": null, "position": "27.00;1448.00", "size": "20;20", "children": []}, {"name": null, "role": "AXStaticText", "description": null, "role_description": "text", "value": "Fields", "position": "49.00;1449.50", "size": "158;17", "children": []}, {"name": null, "role": "AXStaticText", "description": null, "role_description": "text", "value": "18", "position": "206.77;1449.50", "size": "18;17", "children": []}]}]}, {"name": null, "role": "AXRow", "description": null, "role_description": "outline row", "value": null, "position": "0.00;1469.00", "size": "245;22", "children": [{"name": null, "role": "AXCell", "description": null, "role_description": "cell", "value": null, "position": "10.00;1469.00", "size": "225;22", "children": [{"name": null, "role": "AXImage", "description": "Repeats", "role_description": "image", "value": null, "position": "27.00;1470.00", "size": "20;20", "children": []}, {"name": null, "role": "AXStaticText", "description": null, "role_description": "text", "value": "Repeats", "position": "49.00;1471.50", "size": "163;17", "children": []}, {"name": null, "role": "AXStaticText", "description": null, "role_description": "text", "value": "0", "position": "212.44;1471.50", "size": "13;17", "children": []}]}]}, {"name": null, "role": "AXRow", "description": null, "role_description": "outline row", "value": null, "position": "0.00;1491.00", "size": "245;22", "children": [{"name": null, "role": "AXCell", "description": null, "role_description": "cell", "value": null, "position": "10.00;1491.00", "size": "225;22", "children": [{"name": null, "role": "AXImage", "description": "Units", "role_description": "image", "value": null, "position": "27.00;1492.00", "size": "20;20", "children": []}, {"name": null, "role": "AXStaticText", "description": null, "role_description": "text", "value": "Units", "position": "49.00;1493.50", "size": "152;17", "children": []}, {"name": null, "role": "AXStaticText", "description": null, "role_description": "text", "value": "161", "position": "201.23;1493.50", "size": "24;17", "children": []}]}]}, {"name": null, "role": "AXRow", "description": null, "role_description": "outline row", "value": null, "position": "0.00;1513.00", "size": "245;22", "children": [{"name": null, "role": "AXCell", "description": null, "role_description": "cell", "value": null, "position": "10.00;1513.00", "size": "225;22", "children": [{"name": null, "role": "AXImage", "description": "Values", "role_description": "image", "value": null, "position": "27.00;1514.00", "size": "20;20", "children": []}, {"name": null, "role": "AXStaticText", "description": null, "role_description": "text", "value": "Values", "position": "49.00;1515.50", "size": "163;17", "children": []}, {"name": null, "role": "AXStaticText", "description": null, "role_description": "text", "value": "0", "position": "212.44;1515.50", "size": "13;17", "children": []}]}]}, {"name": null, "role": "AXColumn", "description": null, "role_description": "column", "value": null, "position": "10.00;52.00", "size": "225;1493", "children": []}]}, {"name": null, "role": "AXScrollBar", "description": null, "role_description": "scroll bar", "value": 0.0, "position": "245.00;52.00", "size": "15;713", "children": [{"name": null, "role": "AXValueIndicator", "description": null, "role_description": "value indicator", "value": 0.0, "position": "245.00;54.00", "size": "15;338", "children": []}, {"name": null, "role": "AXButton", "description": null, "role_description": "increment arrow button", "value": null, "position": "245.00;52.00", "size": "0;0", "children": []}, {"name": null, "role": "AXButton", "description": null, "role_description": "decrement arrow button", "value": null, "position": "245.00;52.00", "size": "0;0", "children": []}, {"name": null, "role": "AXButton", "description": null, "role_description": "increment page button", "value": null, "position": "245.00;393.00", "size": "15;372", "children": []}, {"name": null, "role": "AXButton", "description": null, "role_description": "decrement page button", "value": null, "position": "245.00;52.00", "size": "15;2", "children": []}]}]}, {"name": null, "role": "AXSplitter", "description": null, "role_description": "splitter", "value": 713.0, "position": "0.00;765.00", "size": "260;10", "children": []}, {"name": null, "role": "AXStaticText", "description": null, "role_description": "text", "value": "Summary", "position": "17.00;778.00", "size": "226;14", "children": []}, {"name": null, "role": "AXStaticText", "description": null, "role_description": "text", "value": "Assets", "position": "17.00;808.00", "size": "39;14", "children": []}, {"name": null, "role": "AXStaticText", "description": null, "role_description": "text", "value": "Liabilities", "position": "17.00;838.00", "size": "60;14", "children": []}, {"name": null, "role": "AXStaticText", "description": null, "role_description": "text", "value": "Equities", "position": "17.00;868.00", "size": "46;14", "children": []}, {"name": null, "role": "AXStaticText", "description": null, "role_description": "text", "value": "Net Income", "position": "29.00;898.00", "size": "65;14", "children": []}, {"name": null, "role": "AXStaticText", "description": null, "role_description": "text", "value": "Owner's Equity", "position": "29.00;883.00", "size": "100;14", "children": []}, {"name": null, "role": "AXStaticText", "description": null, "role_description": "text", "value": "Income", "position": "41.00;913.00", "size": "46;14", "children": []}, {"name": null, "role": "AXStaticText", "description": null, "role_description": "text", "value": "€0", "position": "131.00;913.00", "size": "112;14", "children": []}, {"name": null, "role": "AXStaticText", "description": null, "role_description": "text", "value": "Expenses", "position": "41.00;928.00", "size": "54;14", "children": []}, {"name": null, "role": "AXStaticText", "description": null, "role_description": "text", "value": "€0", "position": "131.00;928.00", "size": "112;14", "children": []}, {"name": null, "role": "AXStaticText", "description": null, "role_description": "text", "value": "€0", "position": "64.00;808.00", "size": "95;14", "children": []}, {"name": null, "role": "AXStaticText", "description": null, "role_description": "text", "value": "€0", "position": "153.00;868.00", "size": "90;14", "children": []}, {"name": null, "role": "AXStaticText", "description": null, "role_description": "text", "value": "€0", "position": "131.00;883.00", "size": "112;14", "children": []}, {"name": null, "role": "AXStaticText", "description": null, "role_description": "text", "value": "€0", "position": "131.00;898.00", "size": "112;14", "children": []}, {"name": null, "role": "AXStaticText", "description": null, "role_description": "text", "value": "Debit", "position": "120.00;793.00", "size": "39;14", "children": []}, {"name": null, "role": "AXStaticText", "description": null, "role_description": "text", "value": "Credit", "position": "204.00;793.00", "size": "39;14", "children": []}, {"name": null, "role": "AXStaticText", "description": null, "role_description": "text", "value": "Total", "position": "17.00;943.00", "size": "34;14", "children": []}, {"name": null, "role": "AXStaticText", "description": null, "role_description": "text", "value": "€0", "position": "153.00;943.00", "size": "90;14", "children": []}, {"name": null, "role": "AXStaticText", "description": null, "role_description": "text", "value": "€0", "position": "69.00;943.00", "size": "90;14", "children": []}, {"name": null, "role": "AXStaticText", "description": null, "role_description": "text", "value": "A/R", "position": "28.00;823.00", "size": "24;14", "children": []}, {"name": null, "role": "AXStaticText", "description": null, "role_description": "text", "value": "€0", "position": "64.00;823.00", "size": "95;14", "children": []}, {"name": null, "role": "AXStaticText", "description": null, "role_description": "text", "value": "A/P", "position": "28.00;853.00", "size": "24;14", "children": []}, {"name": null, "role": "AXStaticText", "description": null, "role_description": "text", "value": "€0", "position": "153.00;853.00", "size": "90;14", "children": []}, {"name": null, "role": "AXStaticText", "description": null, "role_description": "text", "value": "€0", "position": "153.00;838.00", "size": "90;14", "children": []}]}, {"name": null, "role": "AXSplitter", "description": null, "role_description": "splitter", "value": 260.0, "position": "260.00;52.00", "size": "1;910", "children": []}, {"name": null, "role": "AXScrollArea", "description": null, "role_description": "scroll area", "value": null, "position": "261.00;52.00", "size": "1467;910", "children": [{"name": null, "role": "AXTable", "description": null, "role_description": "table", "value": null, "position": "262.00;81.00", "size": "1608;865", "children": [{"name": null, "role": "AXColumn", "description": null, "role_description": "column", "value": null, "position": "262.00;81.00", "size": "128;865", "children": []}, {"name": null, "role": "AXColumn", "description": null, "role_description": "column", "value": null, "position": "390.00;81.00", "size": "123;865", "children": []}, {"name": null, "role": "AXColumn", "description": null, "role_description": "column", "value": null, "position": "513.00;81.00", "size": "123;865", "children": []}, {"name": null, "role": "AXColumn", "description": null, "role_description": "column", "value": null, "position": "636.00;81.00", "size": "123;865", "children": []}, {"name": null, "role": "AXColumn", "description": null, "role_description": "column", "value": null, "position": "759.00;81.00", "size": "123;865", "children": []}, {"name": null, "role": "AXColumn", "description": null, "role_description": "column", "value": null, "position": "882.00;81.00", "size": "123;865", "children": []}, {"name": null, "role": "AXColumn", "description": null, "role_description": "column", "value": null, "position": "1005.00;81.00", "size": "123;865", "children": []}, {"name": null, "role": "AXColumn", "description": null, "role_description": "column", "value": null, "position": "1128.00;81.00", "size": "123;865", "children": []}, {"name": null, "role": "AXColumn", "description": null, "role_description": "column", "value": null, "position": "1251.00;81.00", "size": "123;865", "children": []}, {"name": null, "role": "AXColumn", "description": null, "role_description": "column", "value": null, "position": "1374.00;81.00", "size": "123;865", "children": []}, {"name": null, "role": "AXColumn", "description": null, "role_description": "column", "value": null, "position": "1497.00;81.00", "size": "123;865", "children": []}, {"name": null, "role": "AXColumn", "description": null, "role_description": "column", "value": null, "position": "1620.00;81.00", "size": "123;865", "children": []}, {"name": null, "role": "AXColumn", "description": null, "role_description": "column", "value": null, "position": "1743.00;81.00", "size": "127;865", "children": []}, {"name": null, "role": "AXGroup", "description": null, "role_description": "group", "value": null, "position": "262.00;53.00", "size": "1608;28", "children": [{"name": "Cleared", "role": "AXButton", "description": null, "role_description": "sort button", "value": null, "position": "262.00;53.00", "size": "128;28", "children": []}, {"name": "Date", "role": "AXButton", "description": null, "role_description": "sort button", "value": null, "position": "390.00;53.00", "size": "123;28", "children": []}, {"name": "Identifier", "role": "AXButton", "description": null, "role_description": "sort button", "value": null, "position": "513.00;53.00", "size": "123;28", "children": []}, {"name": "Payee", "role": "AXButton", "description": null, "role_description": "sort button", "value": null, "position": "636.00;53.00", "size": "123;28", "children": []}, {"name": "Description", "role": "AXButton", "description": null, "role_description": "sort button", "value": null, "position": "759.00;53.00", "size": "123;28", "children": []}, {"name": "Account_1", "role": "AXButton", "description": null, "role_description": "sort button", "value": null, "position": "882.00;53.00", "size": "123;28", "children": []}, {"name": "Account_2", "role": "AXButton", "description": null, "role_description": "sort button", "value": null, "position": "1005.00;53.00", "size": "123;28", "children": []}, {"name": "Repeat", "role": "AXButton", "description": null, "role_description": "sort button", "value": null, "position": "1128.00;53.00", "size": "123;28", "children": []}, {"name": "Deposit_(Debit)", "role": "AXButton", "description": null, "role_description": "sort button", "value": null, "position": "1251.00;53.00", "size": "123;28", "children": []}, {"name": "Withdrawal_(Credit)", "role": "AXButton", "description": null, "role_description": "sort button", "value": null, "position": "1374.00;53.00", "size": "123;28", "children": []}, {"name": "Balance", "role": "AXButton", "description": null, "role_description": "sort button", "value": null, "position": "1497.00;53.00", "size": "123;28", "children": []}, {"name": "Field", "role": "AXButton", "description": null, "role_description": "sort button", "value": null, "position": "1620.00;53.00", "size": "123;28", "children": []}, {"name": "Notes", "role": "AXButton", "description": null, "role_description": "sort button", "value": null, "position": "1743.00;53.00", "size": "127;28", "children": []}]}]}, {"name": null, "role": "AXScrollBar", "description": null, "role_description": "scroll bar", "value": 0.0, "position": "262.00;946.00", "size": "1465;15", "children": [{"name": null, "role": "AXValueIndicator", "description": null, "role_description": "value indicator", "value": 0.0, "position": "264.00;946.00", "size": "1331;15", "children": []}, {"name": null, "role": "AXButton", "description": null, "role_description": "increment arrow button", "value": null, "position": "262.00;946.00", "size": "0;0", "children": []}, {"name": null, "role": "AXButton", "description": null, "role_description": "decrement arrow button", "value": null, "position": "262.00;946.00", "size": "0;0", "children": []}, {"name": null, "role": "AXButton", "description": null, "role_description": "increment page button", "value": null, "position": "1595.50;946.00", "size": "132;15", "children": []}, {"name": null, "role": "AXButton", "description": null, "role_description": "decrement page button", "value": null, "position": "262.00;946.00", "size": "2;15", "children": []}]}]}]}, {"name": null, "role": "AXStaticText", "description": null, "role_description": "text", "value": "€0,00", "position": "1520.00;972.00", "size": "200;17", "children": []}, {"name": null, "role": "AXStaticText", "description": null, "role_description": "text", "value": "0 transactions", "position": "894.50;972.00", "size": "200;17", "children": []}, {"name": null, "role": "AXGroup", "description": null, "role_description": "group", "value": null, "position": "269.00;967.50", "size": "57;23", "children": [{"name": null, "role": "AXButton", "description": "add", "role_description": "button", "value": null, "position": "269.00;967.50", "size": "29;23", "children": []}, {"name": null, "role": "AXButton", "description": "remove", "role_description": "button", "value": null, "position": "298.00;967.50", "size": "28;23", "children": []}]}, {"name": null, "role": "AXPopUpButton", "description": null, "role_description": "pop up button", "value": "All", "position": "334.00;966.00", "size": "170;26", "children": []}, {"name": null, "role": "AXToolbar", "description": null, "role_description": "toolbar", "value": null, "position": "0.00;0.00", "size": "1728;52", "children": [{"name": "New_Account", "role": "AXButton", "description": null, "role_description": "button", "value": null, "position": "519.00;0.00", "size": "84;52", "children": []}, {"name": "New_Account_Group", "role": "AXButton", "description": null, "role_description": "button", "value": null, "position": "603.00;0.00", "size": "119;52", "children": []}, {"name": "New_Transaction", "role": "AXButton", "description": null, "role_description": "button", "value": null, "position": "722.00;0.00", "size": "102;52", "children": []}, {"name": "Add_Transactions", "role": "AXButton", "description": null, "role_description": "button", "value": null, "position": "824.00;0.00", "size": "106;52", "children": []}, {"name": "Edit_Transactions", "role": "AXButton", "description": null, "role_description": "button", "value": null, "position": "929.50;0.00", "size": "105;52", "children": []}, {"name": "New_Filter", "role": "AXButton", "description": null, "role_description": "button", "value": null, "position": "1043.50;0.00", "size": "67;52", "children": []}, {"name": "New_Client", "role": "AXButton", "description": null, "role_description": "button", "value": null, "position": "1110.50;0.00", "size": "71;52", "children": []}, {"name": "Start_Timer", "role": "AXButton", "description": null, "role_description": "button", "value": null, "position": "1181.50;0.00", "size": "73;52", "children": []}, {"name": "New_Merchant", "role": "AXButton", "description": null, "role_description": "button", "value": null, "position": "1254.50;0.00", "size": "90;52", "children": []}, {"name": "New_Report", "role": "AXButton", "description": null, "role_description": "button", "value": null, "position": "1344.50;0.00", "size": "76;52", "children": []}, {"name": "Update_Currency_Rates", "role": "AXButton", "description": null, "role_description": "button", "value": null, "position": "1429.50;0.00", "size": "136;52", "children": []}, {"name": null, "role": "AXGroup", "description": null, "role_description": "group", "value": null, "position": "1566.00;0.00", "size": "154;52", "children": [{"name": null, "role": "AXTextField", "description": null, "role_description": "search text field", "value": "", "position": "1569.00;9.00", "size": "148;25", "children": [{"name": "", "role": "AXButton", "description": "search", "role_description": "button", "value": null, "position": "1571.00;10.00", "size": "25;22", "children": []}]}, {"name": null, "role": "AXStaticText", "description": null, "role_description": "text", "value": "Search", "position": "1621.00;35.00", "size": "44;14", "children": []}]}]}, {"name": null, "role": "AXButton", "description": null, "role_description": "close button", "value": null, "position": "19.00;18.00", "size": "14;16", "children": []}, {"name": null, "role": "AXButton", "description": null, "role_description": "full screen button", "value": null, "position": "59.00;18.00", "size": "14;16", "children": [{"name": null, "role": "AXGroup", "description": null, "role_description": "group", "value": null, "position": "59.00;18.00", "size": "14;16", "children": []}]}, {"name": null, "role": "AXButton", "description": null, "role_description": "minimize button", "value": null, "position": "39.00;18.00", "size": "14;16", "children": []}, {"name": null, "role": "AXStaticText", "description": null, "role_description": "text", "value": "[name]", "position": "87.00;0.00", "size": "432;52", "children": []}]}